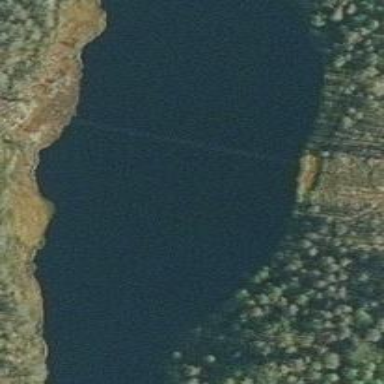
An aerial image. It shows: Serene lake.